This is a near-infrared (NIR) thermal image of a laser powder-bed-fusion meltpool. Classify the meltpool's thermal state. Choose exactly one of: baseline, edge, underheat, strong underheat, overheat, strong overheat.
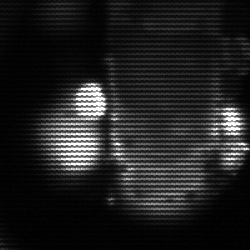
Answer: strong underheat